Question: I'm having an issue with synchronizing two combo boxes where they contain text values.
There are two combo boxes, one for a brand name and the other is where the models for that particular brand should be populated.
When the user selects the Brand this window pops up.

This is the code behind the brand drop down
'''
Me.cboProduct.RowSource = "SELECT ProductName FROM Boiler_Att_Qry WHERE Brand = Me.cboBrand.Value ORDER BY ProductName;"
'''
Me.cboProduct = Me.cboProduct.ItemData(0)
I have tried the following code i saw on Microsoft but it still didn't work.
<URL>
'''
hr(34) Me.cboCategories & Chr(34) & _
'''
I'm guessing I have missed something simple.
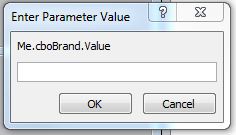
Answer: '''
Me.cboProduct.RowSource = "SELECT ProductName FROM Boiler_Att_Qry WHERE Brand = cboBrand.Text ORDER BY ProductName;"
Me.cboProduct = Me.cboProduct.ItemData(0)
'''
I found that using 'cbBrand.Text' to look refine the product list worked. The list now refines based on the brand.
I found this after many hours of testing various methods as well as the methods provided by you guys on here. I voted up each answer as they aided me to find the solution.